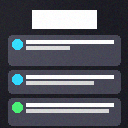
Screen state: on